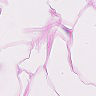
Metastatic tissue present: no